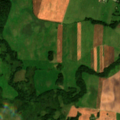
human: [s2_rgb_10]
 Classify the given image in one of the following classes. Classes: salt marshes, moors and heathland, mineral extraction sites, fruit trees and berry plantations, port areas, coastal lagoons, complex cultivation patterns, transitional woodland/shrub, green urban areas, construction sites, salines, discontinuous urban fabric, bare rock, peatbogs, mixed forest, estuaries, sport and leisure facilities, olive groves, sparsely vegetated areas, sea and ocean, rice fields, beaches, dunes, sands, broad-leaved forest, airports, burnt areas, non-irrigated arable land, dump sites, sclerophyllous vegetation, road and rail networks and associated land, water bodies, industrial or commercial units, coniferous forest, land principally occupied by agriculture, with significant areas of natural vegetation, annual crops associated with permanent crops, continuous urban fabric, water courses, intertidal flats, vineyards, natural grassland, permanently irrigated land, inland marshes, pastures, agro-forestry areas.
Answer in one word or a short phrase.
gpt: discontinuous urban fabric, non-irrigated arable land, pastures, land principally occupied by agriculture, with significant areas of natural vegetation, mixed forest